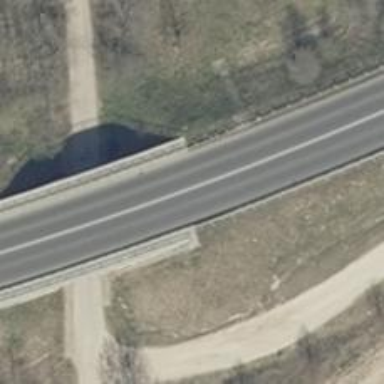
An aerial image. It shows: Secondary motorway bridge with asphalt surface.